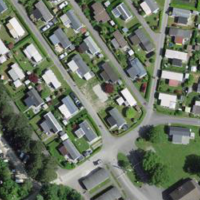
EUNIS habitat code: 53
Species observed at this site:
Cerastium tomentosum